Question: I have a php web form code with different fields. One filed is name with Date and second is title. I use jQuery datepicker in my form and display current date with calendar in Date input field. In title field I also display current date with php function. Now I want that when I change date in Date Field then it chand automatically in title filed. So question is that can I call jQuery function again? And how can I call it?
Here is my code:
'''
<!doctype html>
<html lang="en">
<head>
<meta charset="utf-8">
<title>jQuery UI Datepicker - Default functionality</title>
<link rel="stylesheet" type="text/css" href="style.css">
<link rel="stylesheet" href="//code.jquery.com/ui/1.11.4/themes/smoothness/jquery-ui.css">
<script src="//code.jquery.com/jquery-1.10.2.js"></script>
<script src="//code.jquery.com/ui/1.11.4/jquery-ui.js"></script>
<link rel="stylesheet" href="/resources/demos/style.css">
<script>
$(function() {
$("#mydate").datepicker({
dateFormat: "dd-M-y"
}).datepicker("setDate", new Date());
});
</script>
</head>
<body>
<form action="form.php" method="POST" enctype="multipart/form-data">
<table width="547" class="tblbdr" >
<tr>
<td height="23" colspan="6" class="head"><p> Morning Breifing</p></td>
</tr>
<tr> <td height="10"></td></tr>
<tr><td class="celltext"><b>Date:</b> </td> <td><input type="text" id="mydate" style="width:200px"> </td></tr>
<tr>
<tr><td class="celltext"><b>Title: </b><br> </td>
<td class="celltext" style="width:200px"><b> MB | Falcons | <?php echo date("d-M-Y");?></b> </td>
</tr>
<td class="celltext"><b>Upload File:</b></td>
<td colspan="4" bordercolorlight="#006666"> <input type="file" name="files[]" multiple style="width:300px"/> </td></tr>
<td> </td> <td> </td>
<td width="151">
<input type="submit" value="Save"/>
</td>
<tr>
<td height="75">
</td>
<td width="290">
</td> </tr>
</table>
</form>
</body>
</html>
'''
and here is the output of my code

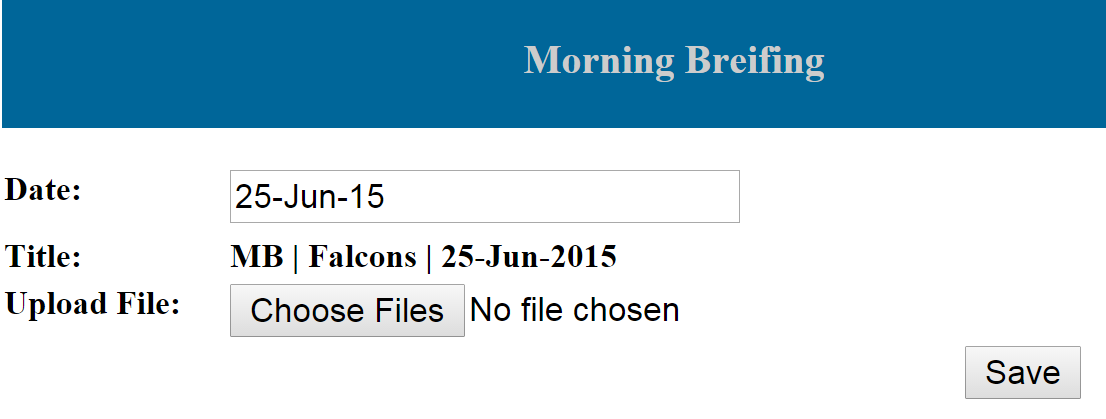
Answer: You can use 'onSelect' event to change date.
First i do html changes
'''
<td class="celltext" style="width:200px"><b> MB | Falcons |<span id="dt_title"> <?php echo date("d-M-Y");?></span></b> </td> </tr>
'''
Now lets use 'onSelect' event
'''
<script>
$(document).ready(function() {
$("#mydate").datepicker({
dateFormat: "dd-M-y",
onSelect: function(dateText, inst) {
$("#dt_title").html(dateText);
}
}).datepicker("setDate", new Date());
});
</script>
'''
You can check documentation <URL>